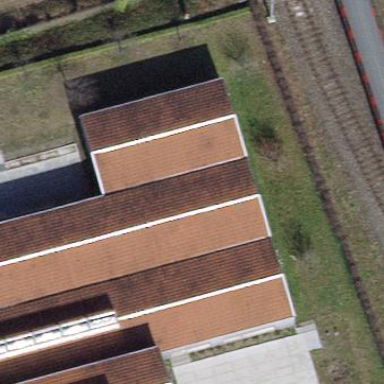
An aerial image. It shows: Building with gabled roof.